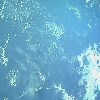
Label: water